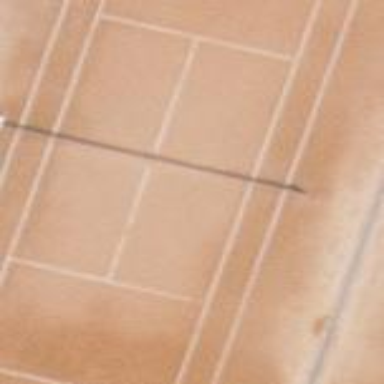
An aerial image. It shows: Clay tennis court on the leisure land pitch.